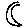
Label: moon